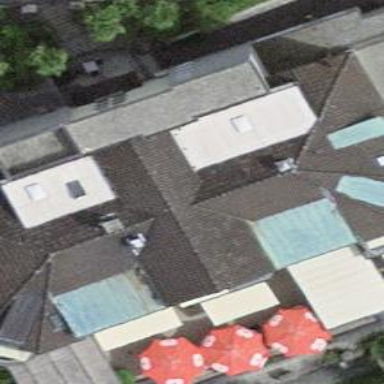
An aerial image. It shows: Hipped roof apartment building.